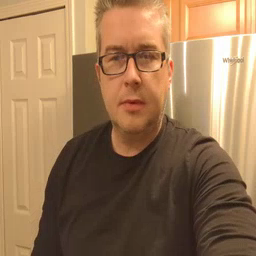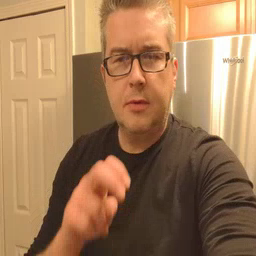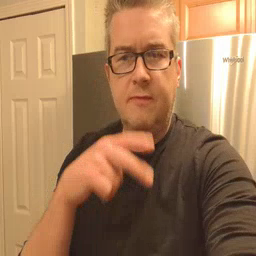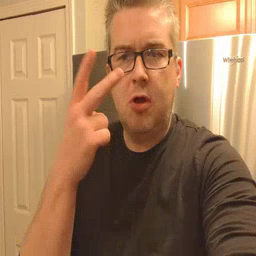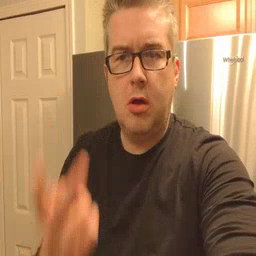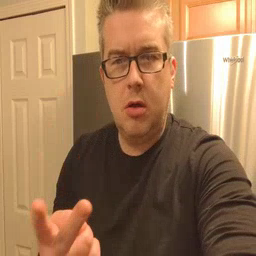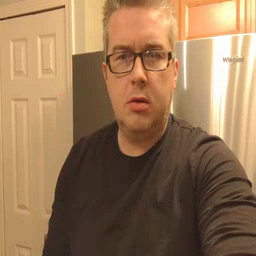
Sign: fall